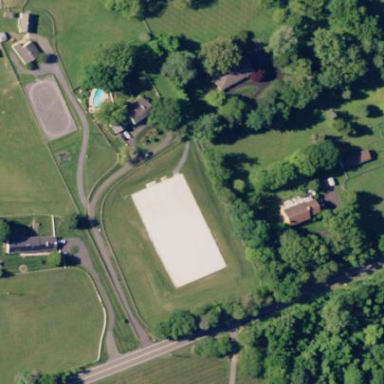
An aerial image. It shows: Equestrian pitch for leisure land sports.